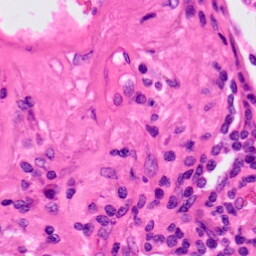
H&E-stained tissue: Lung